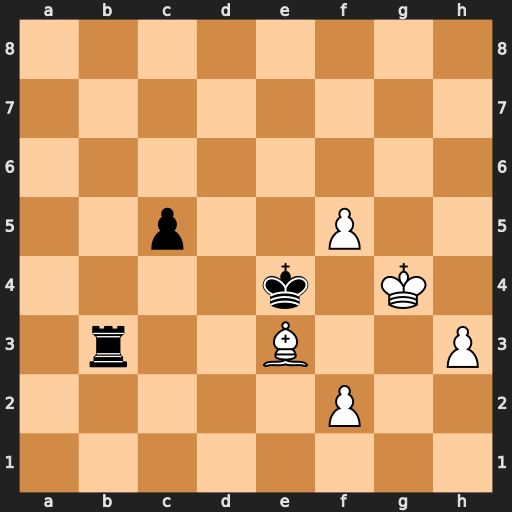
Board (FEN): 8/8/8/2p2P2/4k1K1/1r2B2P/5P2/8
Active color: w
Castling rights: -
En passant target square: -
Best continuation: f6 Rb7 Kg5